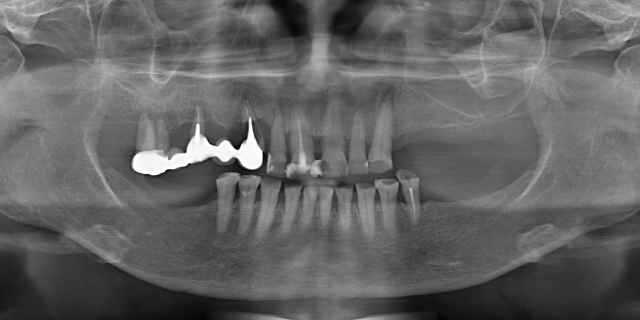
adult